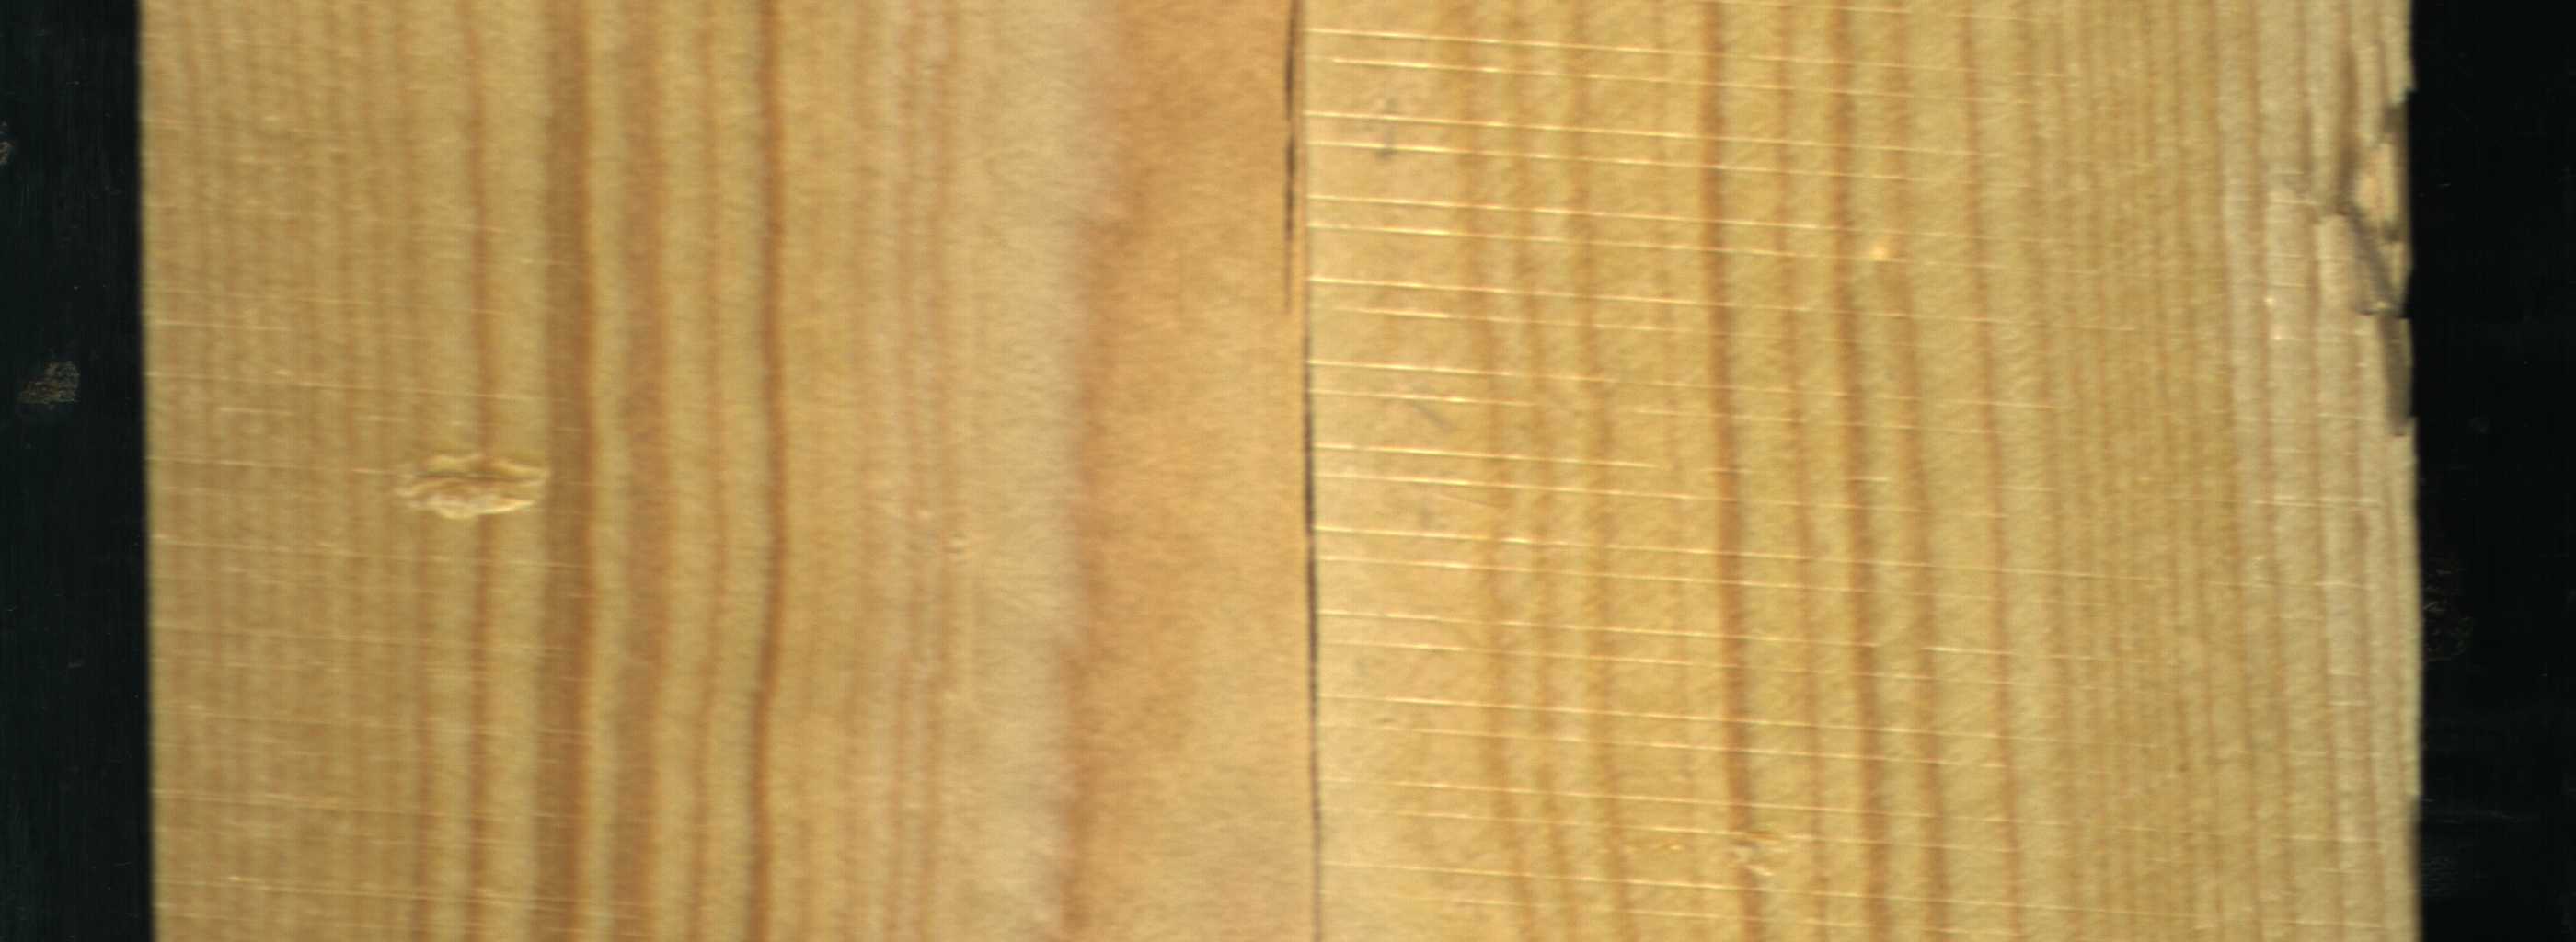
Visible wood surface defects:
Crack
Crack